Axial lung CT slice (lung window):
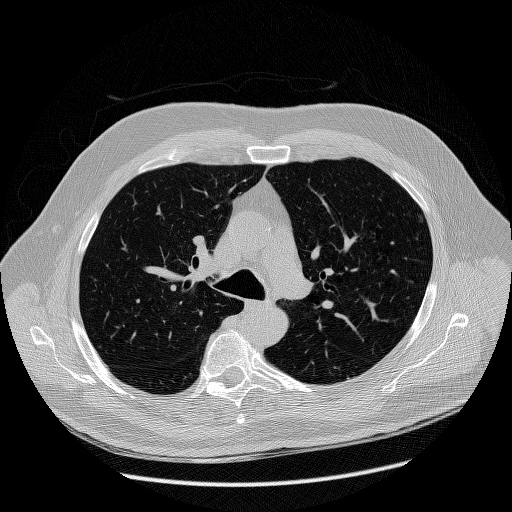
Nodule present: no